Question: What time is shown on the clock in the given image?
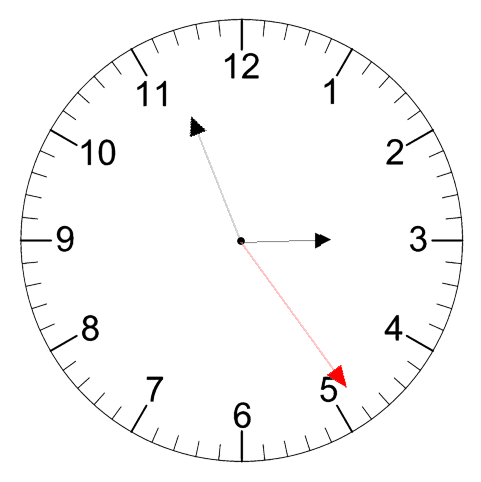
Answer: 02:56:24